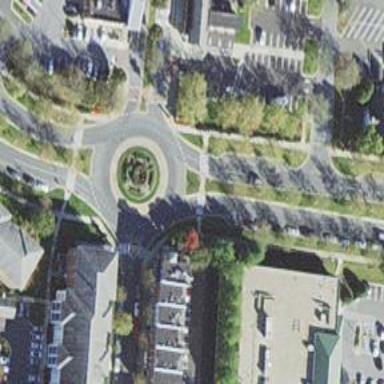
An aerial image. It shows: Tertiary road with asphalt surface leading to roundabout junction.